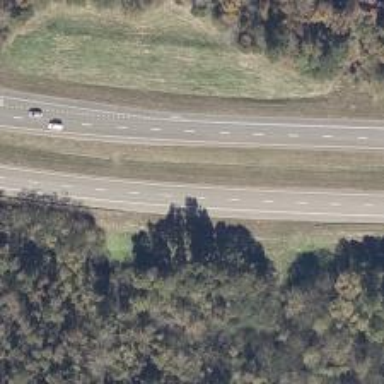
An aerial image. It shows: Primary highway with asphalt surface. It is dual carriageway.